Question: I want to create a barplot and my data is in a csv file in the following format
'''
0,22
40,50
80,62
120,70
160,62
200,49
240,52
280,64
320,57
360,50
400,47
440,52
480,73
520,70
560,68
600,71
640,69
680,61
720,59
760,59
800,62
840,62
880,62
920,72
960,81
1000,89
1040,86
1080,76
1120,80
1160,95
'''
The element before the comma should be the position in the x axis and the element after the comma the height= of the bar at that position. I can do this in Excel but the data is large.
The graph I want would look like this.

I have tried the following but I think it sums the data in each row.
'''
data <- as.matrix(read.csv(file="data.csv",sep=",",header=FALSE))
barplot(data)
'''
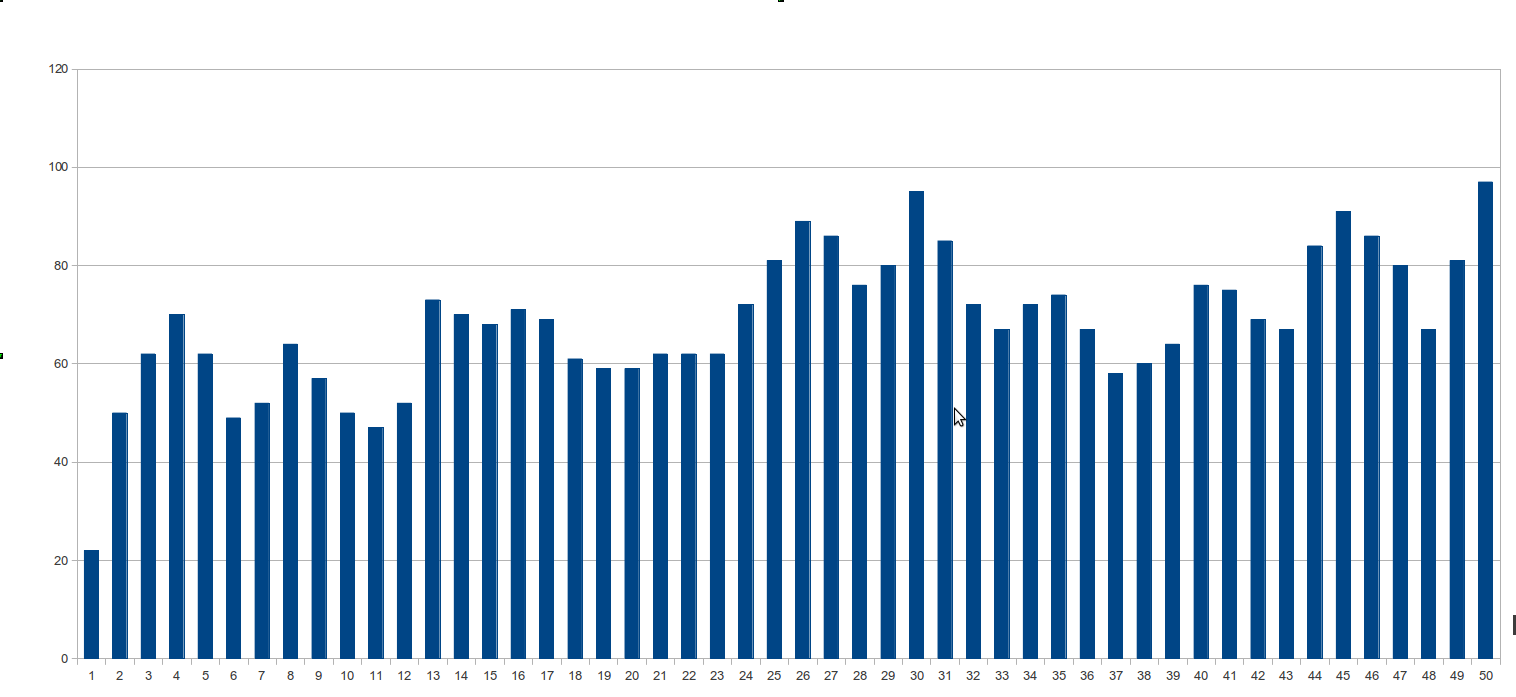
Answer: '''
barplot(x$V2, names.arg = seq_len(nrow(x)), cex.names = .6)
'''